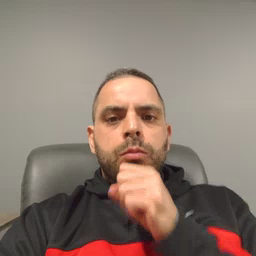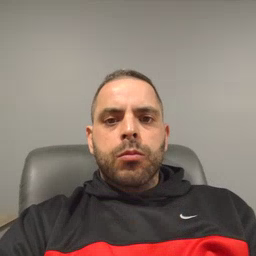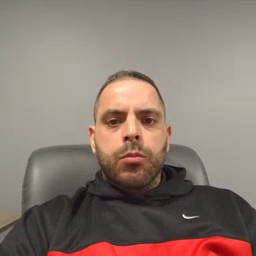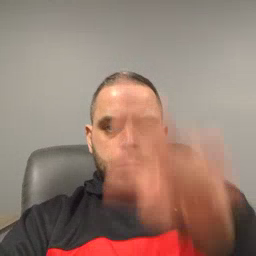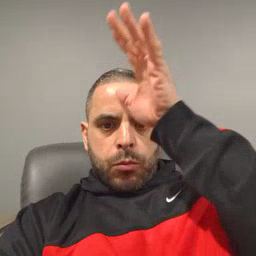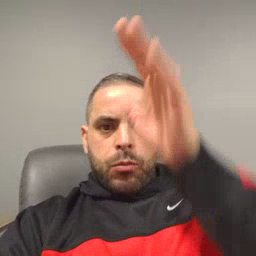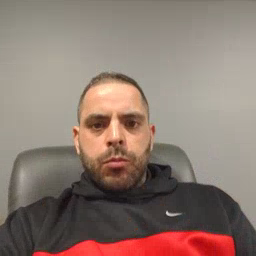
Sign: dad